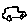
Label: car